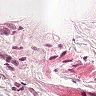
Metastatic tissue present: no